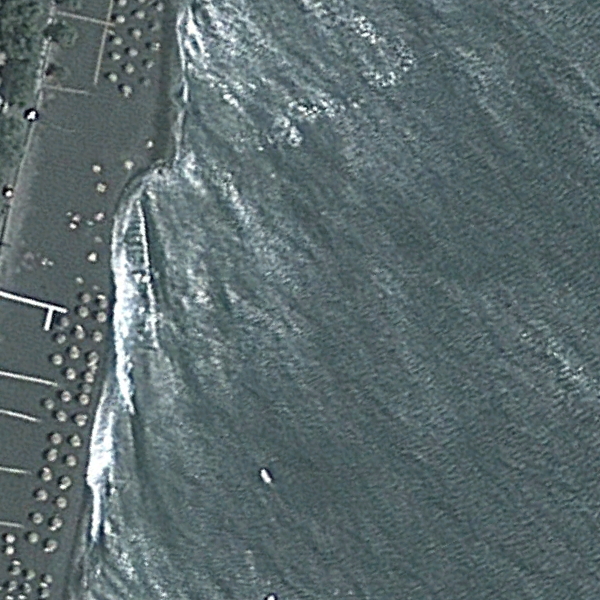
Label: Beach